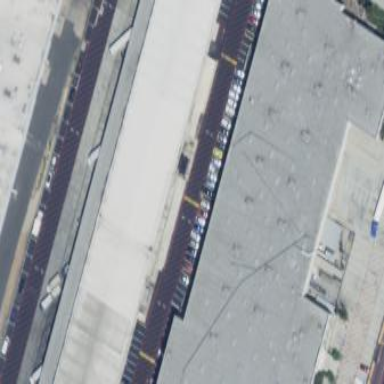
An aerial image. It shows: Factory building.